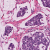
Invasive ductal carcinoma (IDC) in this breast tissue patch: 1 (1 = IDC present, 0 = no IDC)